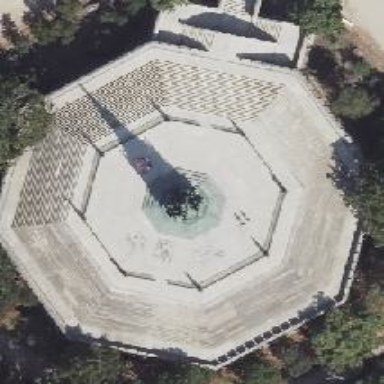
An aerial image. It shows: Historic war memorial monument.